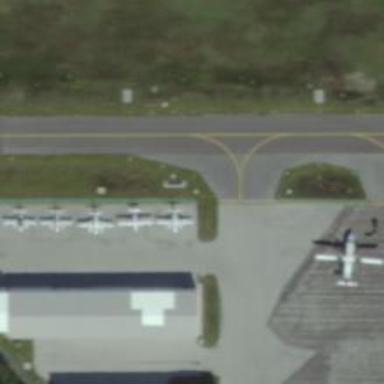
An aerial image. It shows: Image of taxiway at airport.